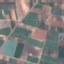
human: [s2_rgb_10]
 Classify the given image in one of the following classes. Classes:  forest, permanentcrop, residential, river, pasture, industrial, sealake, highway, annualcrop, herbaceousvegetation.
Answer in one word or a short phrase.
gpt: PermanentCrop